Question: What is the core message?
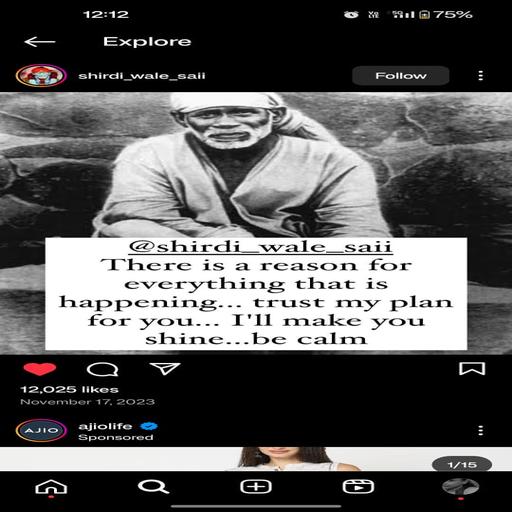
Answer: Trust my plan